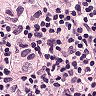
Metastatic tissue present: yes